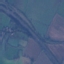
Land use / land cover: Highway